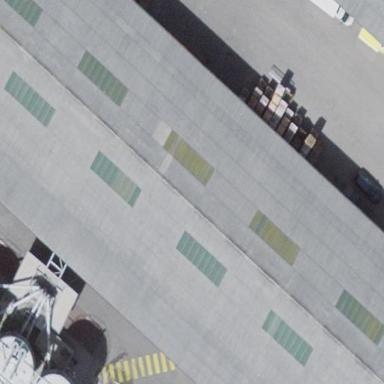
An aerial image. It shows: Industrial building.